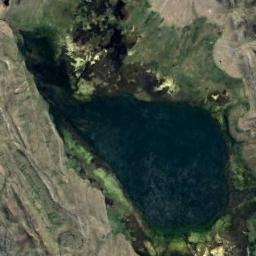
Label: lake